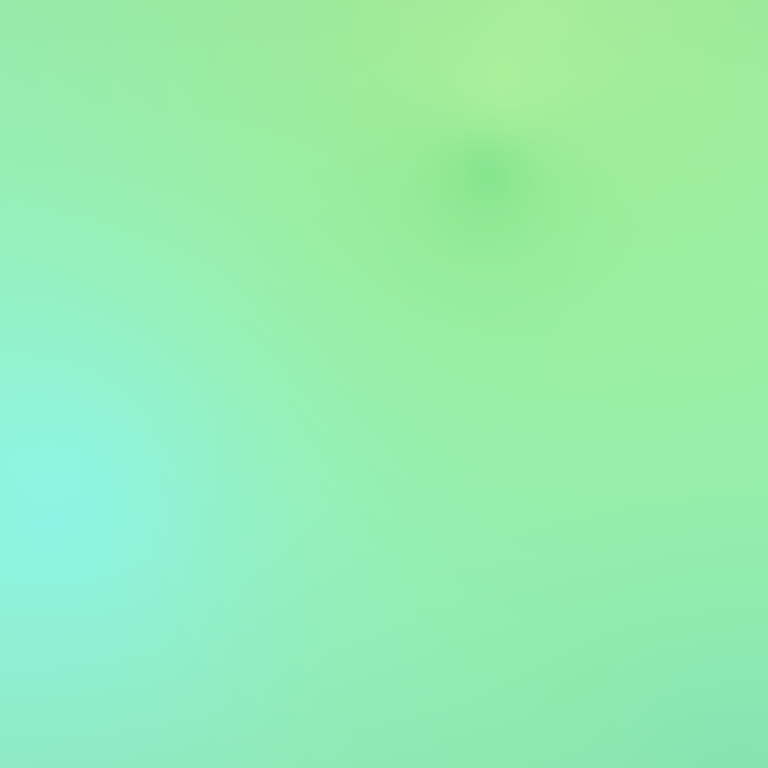
Abstract light effect, smooth gradient from soft green to light cyan, calm atmosphere, diffuse glow, no room, no furniture, no objects.